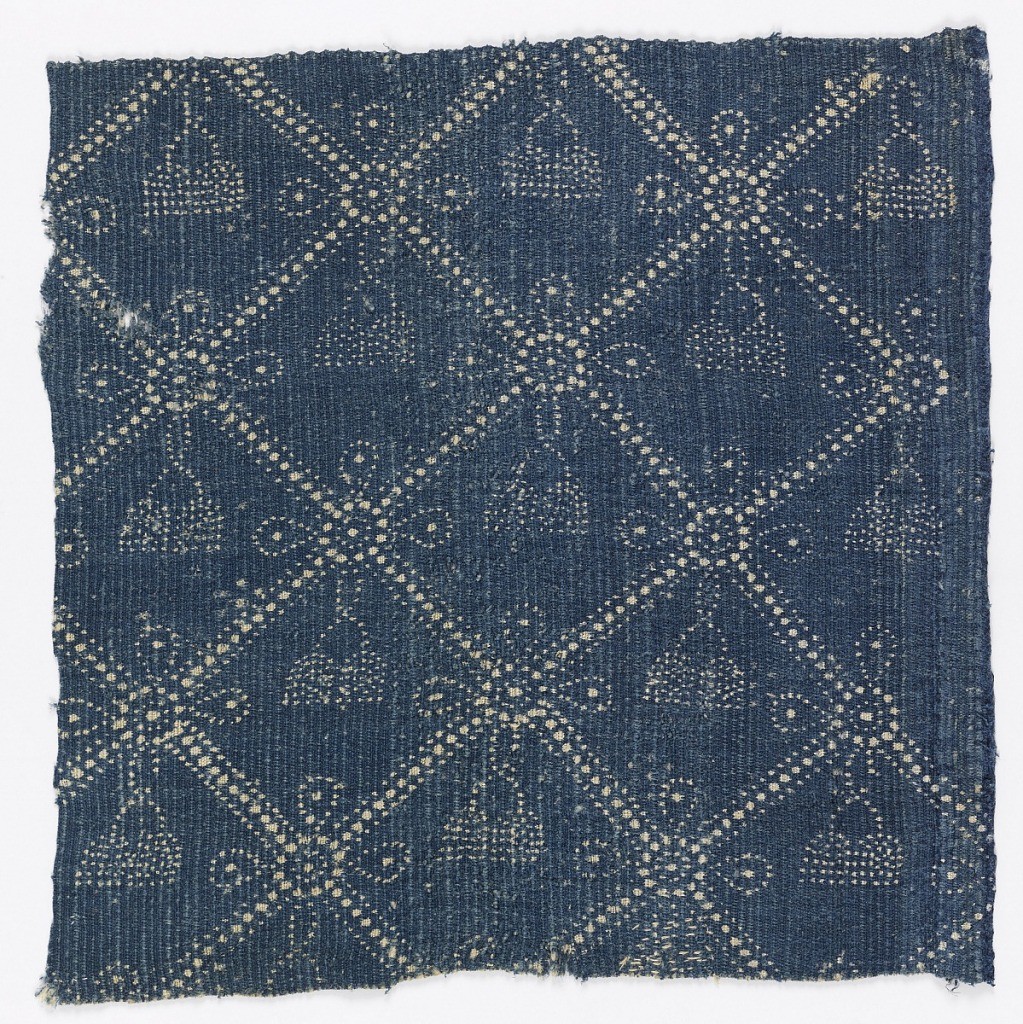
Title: Textile
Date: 18th century
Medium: bast fiber Technique: resist patterning on plain weave
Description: Woven fabric with ribbing created in weft by using two fine threads alternating with one heavy thread. Design of blue resist on ivory showing a diamond grid with bow and tassel pattern on one side. Reverse pattern is formed by a grid of overlapping circles with dotted centers. Selvage on one side.